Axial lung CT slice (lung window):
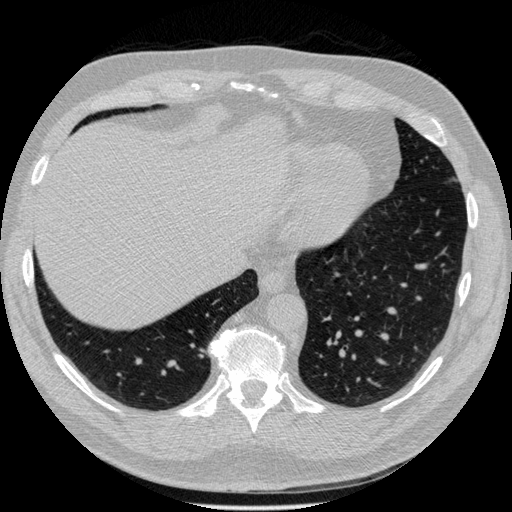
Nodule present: no